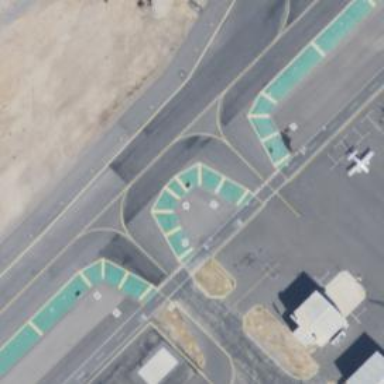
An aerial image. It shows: Image of taxiway at airport.